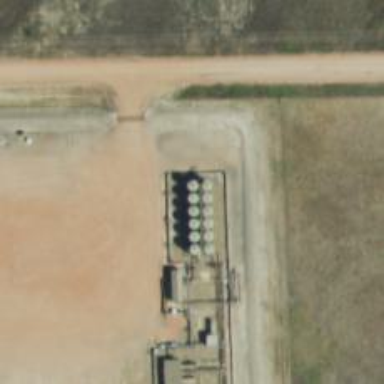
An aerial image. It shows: Storage tank that is man-made.